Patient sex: F
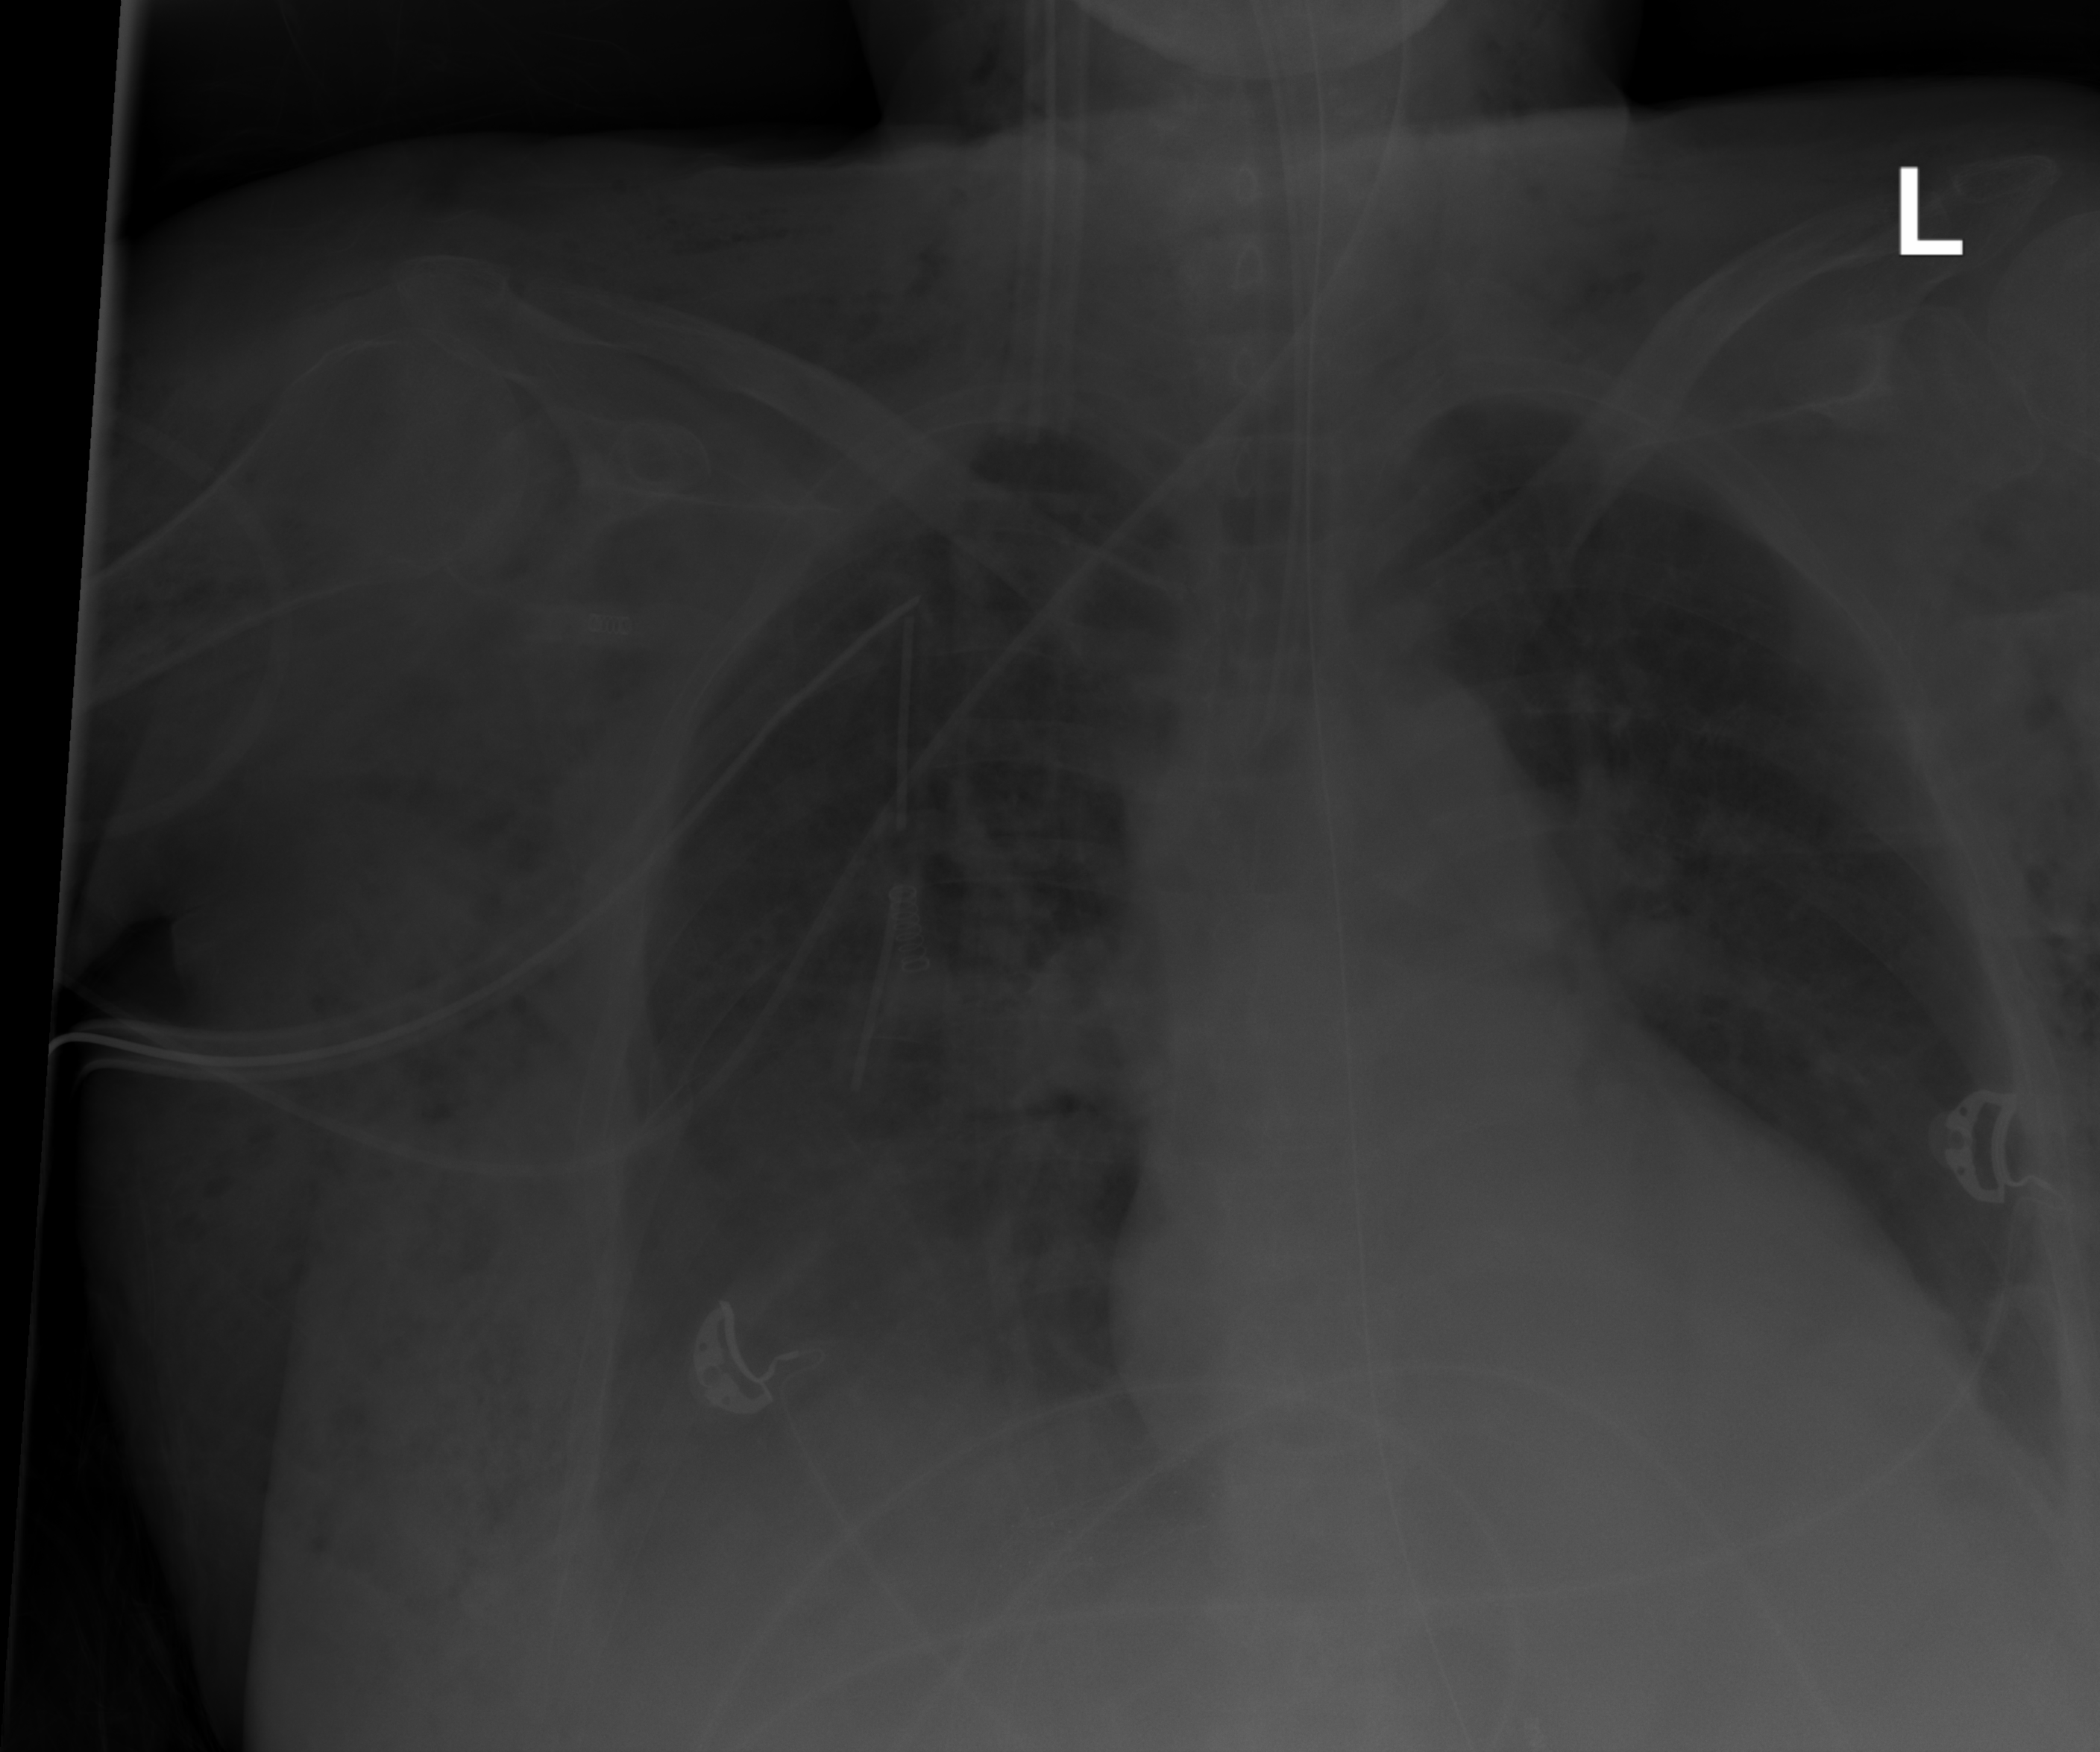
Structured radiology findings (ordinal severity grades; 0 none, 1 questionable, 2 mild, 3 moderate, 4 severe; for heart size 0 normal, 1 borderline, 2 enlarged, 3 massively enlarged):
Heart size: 1
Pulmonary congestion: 0
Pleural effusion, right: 2
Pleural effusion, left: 2
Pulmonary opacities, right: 0
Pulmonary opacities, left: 0
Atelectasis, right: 2
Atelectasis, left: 1